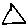
Label: triangle